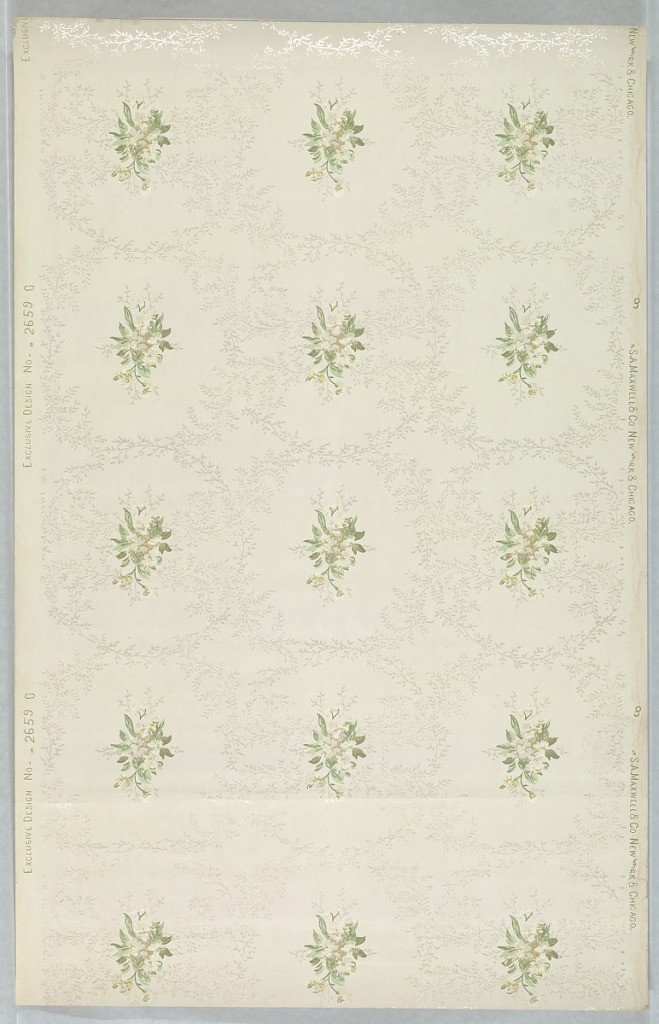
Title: Ceiling paper
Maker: Maxwell & Co., S.A., Chicago, Illinois, USA
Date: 1905–1915
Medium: Machine-printed paper, liquid mica
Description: Rows or columns of overlapping circular shapes formed by vining foliage, with each circle containing a floral sprig or bouquet. Printed in green, yellow, and silver mica on off-white ground.